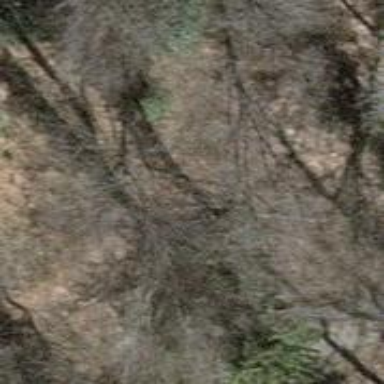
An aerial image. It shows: Path on the ground.